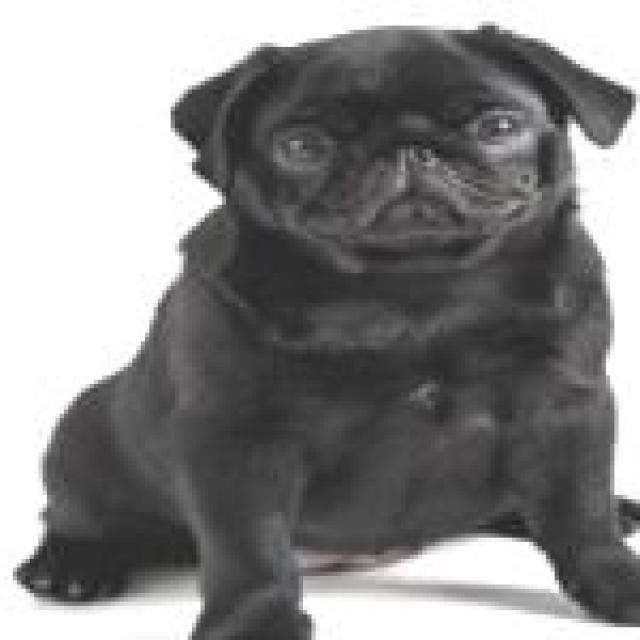
Healthy canine skin — no visible lesions, inflammation, or abnormalities. The skin and coat appear normal.